Question: I am working on a program that utilizes the google map, added with markers that has an addListener event.
I am at no good in html, so, what I will do is to create a basic html file that contain all the markers with addListeners in it to call a cctv camera. as of now, its working inside that html file.
but what I wanted to do is incorporate it in VB, put a web browser in winForms, navigate to the site. here comes my question, how can VB recognize the mouse click event in the marker?

this is the html that I made, that's a marker, changed it to my icon. so what I want, is when I click on that marker, it will trigger an event or maybe a button in VB.
I use this code to call a button in the web browser using a button in vb.
'web.Document.All("mConnect").InvokeMember("click")'
can I make something vice versa?
hope you guys can help thanks!
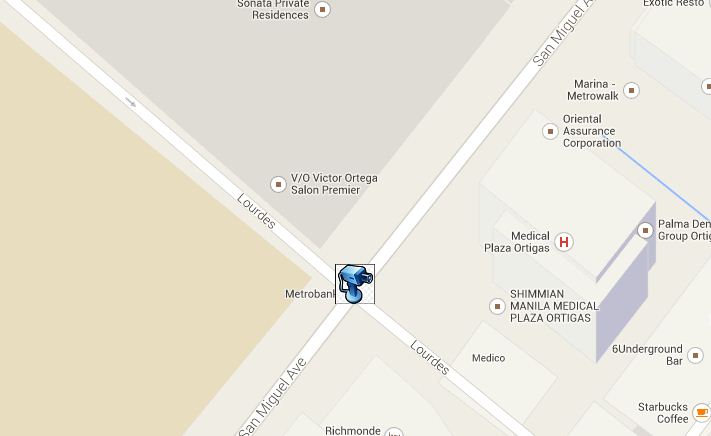
Answer: HTML-Javascript can recognise mouse clicks within their region, all you have to do then is communicate the event across to your VB.Net application.
The link below shows to how to call functions from Javascript to VB.Net and vice versa.
<URL>
Hope this helps.